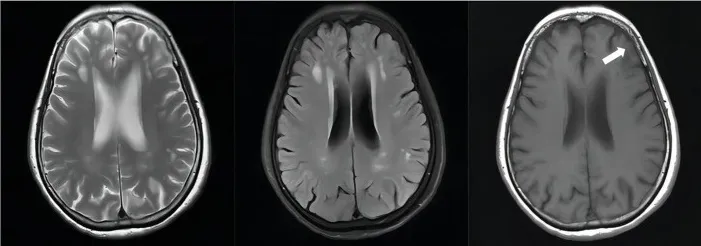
Follow-up unenhanced brain MRI scan on February 10, 2023(D + 371): The abnormally enhancing lesions in the right ambient cistern, left sylvian cistern, and adjacent brain parenchyma have improved.
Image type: radiology (mri)